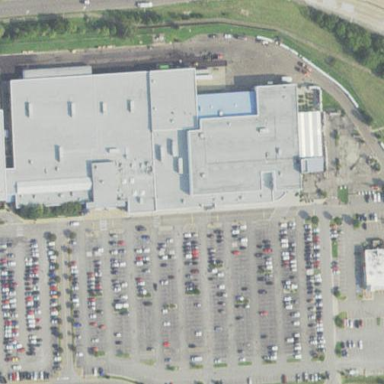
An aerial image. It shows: Parking area with surface.